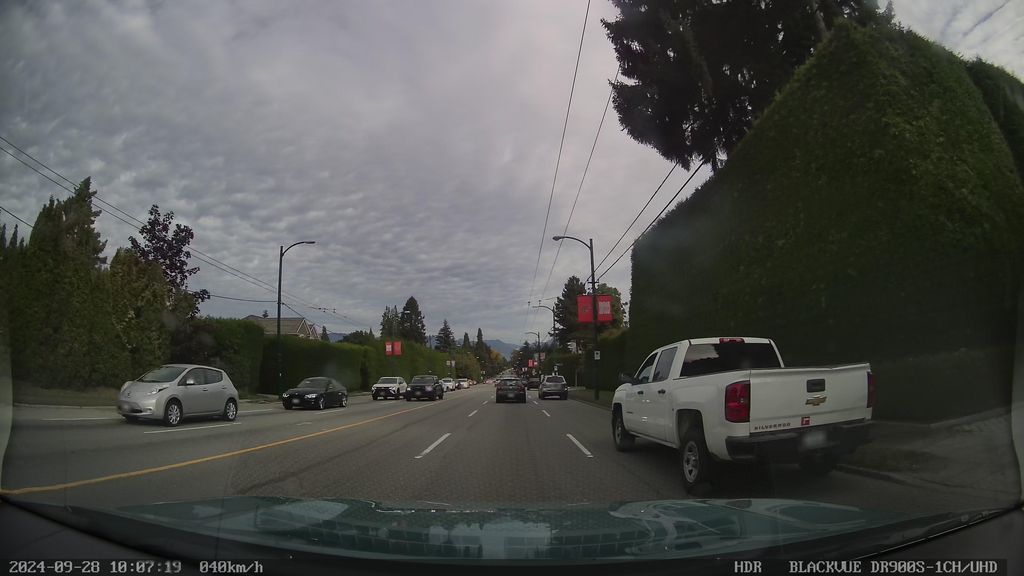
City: vancouver